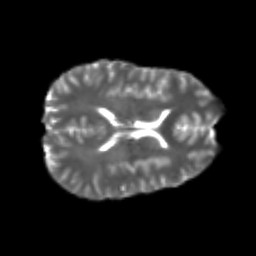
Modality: T2w
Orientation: axial
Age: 24
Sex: female
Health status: healthy
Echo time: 0.074 s